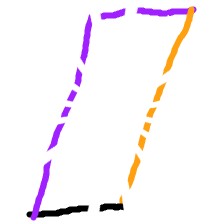
Shape: parallelogram